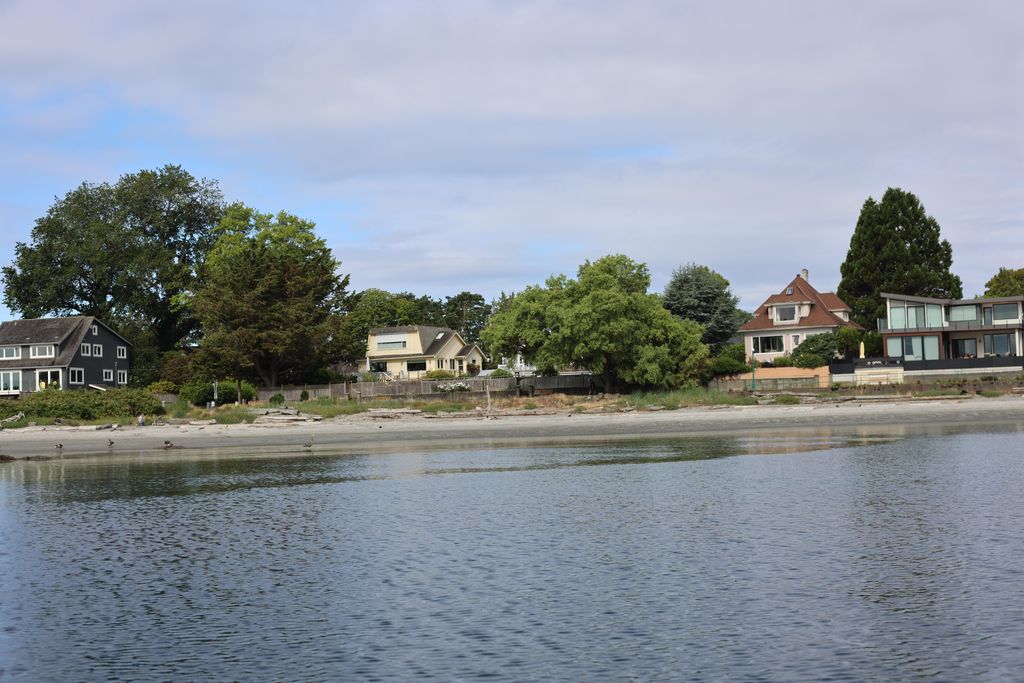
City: victoria